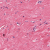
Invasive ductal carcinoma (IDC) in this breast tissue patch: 0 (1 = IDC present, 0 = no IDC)